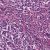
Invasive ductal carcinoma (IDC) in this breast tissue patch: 1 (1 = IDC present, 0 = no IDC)